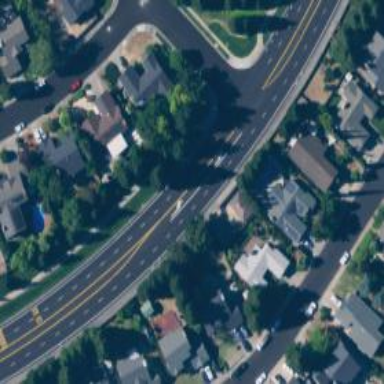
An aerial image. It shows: Secondary road with asphalt surface.